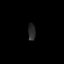
Tissue: prostate
Cell type: T cells
Senescence score: 0.355
Nuclear area (px): 125
Mean DAPI intensity: 40.112